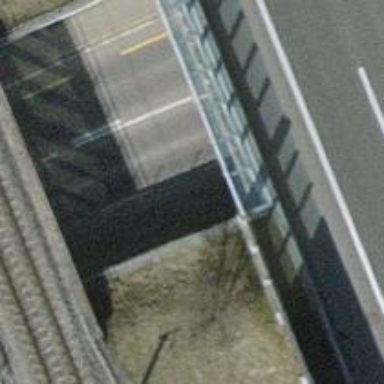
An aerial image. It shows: Noise barrier wall.